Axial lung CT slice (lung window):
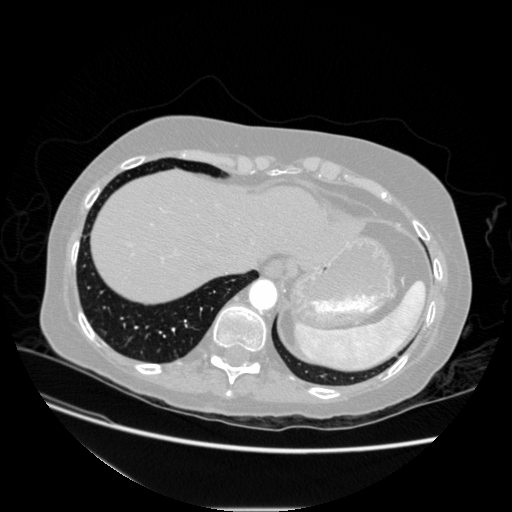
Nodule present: no